You are looking at the envelope spectrum of a bearing's vibration signal. The marked vertical lines are the theoretical fault frequencies for the outer race, inner race, rolling elements, and cage. Determine the bearing's health state. Answer with exactly one of: normal, inner_race, outer_race, ball.
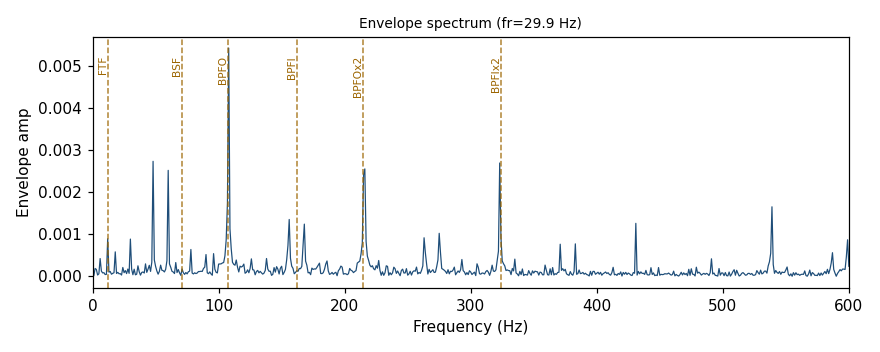
Answer: outer_race